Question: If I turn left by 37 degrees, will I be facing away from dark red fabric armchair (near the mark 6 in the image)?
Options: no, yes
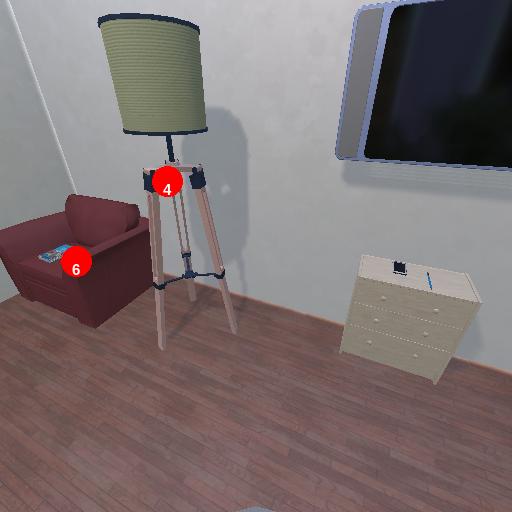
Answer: no